На рисунке показан прямоугольный воздушный змей шириной $a=40~\text{см}$, длиной $b=50~\text{см}$ и массой $M=200~\text{г}$ (включая массу «хвоста» $M'=20~\text{г}$ — маленького бумажного шарика, подвешенного к змею на тонких нитях). $AO$, $BO$ и $CO$ — нити, за которые змей удерживают, причём $AO=BO$, а $C$ — середина нижней стороны прямоугольника. Длина нитей $AO$ и $OB$ не меняется, а их массами можно пренебречь. При запуске змея скорость ветра равна нулю, а нить, за которую его тянут, горизонтальна. Человек, запускающий змей, бежит со скоростью $v$, а сопротивление воздуха, действующее на единицу поверхности змея, перпендикулярно ей и равно $P=KV\sin{\alpha}$, где $K=8~\frac{\text{Н}\cdot\text{м}}{\text{с}^3}$, а $\alpha$ — угол между плоскостью змея и горизонталью. Ускорение свободного падения равно $g=10~\frac{\text{м}}{\text{с}^2}$.
С какой минимальной скоростью $v_{min}$ должен бежать человек, чтобы змей мог лететь горизонтально? Каким при этом будет угол $\alpha_{min}$ между плоскостью змея и горизонталью?
Если человек бежит со скоростью $v_1=3~\frac{\text{м}}{\text{с}}$, длина нити $CO$ равна $b$, и змей летит горизонтально, то чему при этом должна быть равна длина нити $AO$?
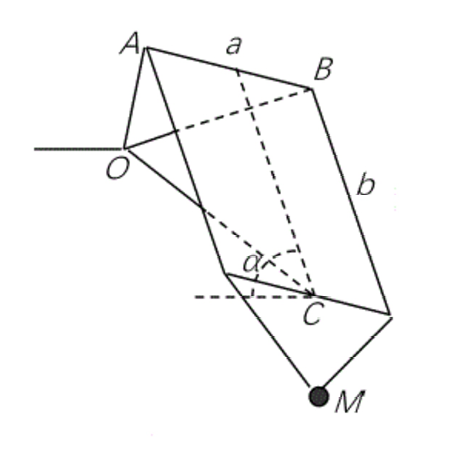
С какой минимальной скоростью $v_{min}$ должен бежать человек, чтобы змей мог лететь горизонтально? Каким при этом будет угол $\alpha_{min}$ между плоскостью змея и горизонталью?
Ответ: $$v_{min}=\frac{2mg}{kab}=2.5~\frac{\text{м}}{\text{с}},~\alpha_{min}=45^{\circ} .$$

Если человек бежит со скоростью $v_1=3~\frac{\text{м}}{\text{с}}$, длина нити $CO$ равна $b$, и змей летит горизонтально, то чему при этом должна быть равна длина нити $AO$?
Ответ: $$AO=36~\text{см}.$$
Темы:
T, Механика, Динамика, Китайские